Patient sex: M
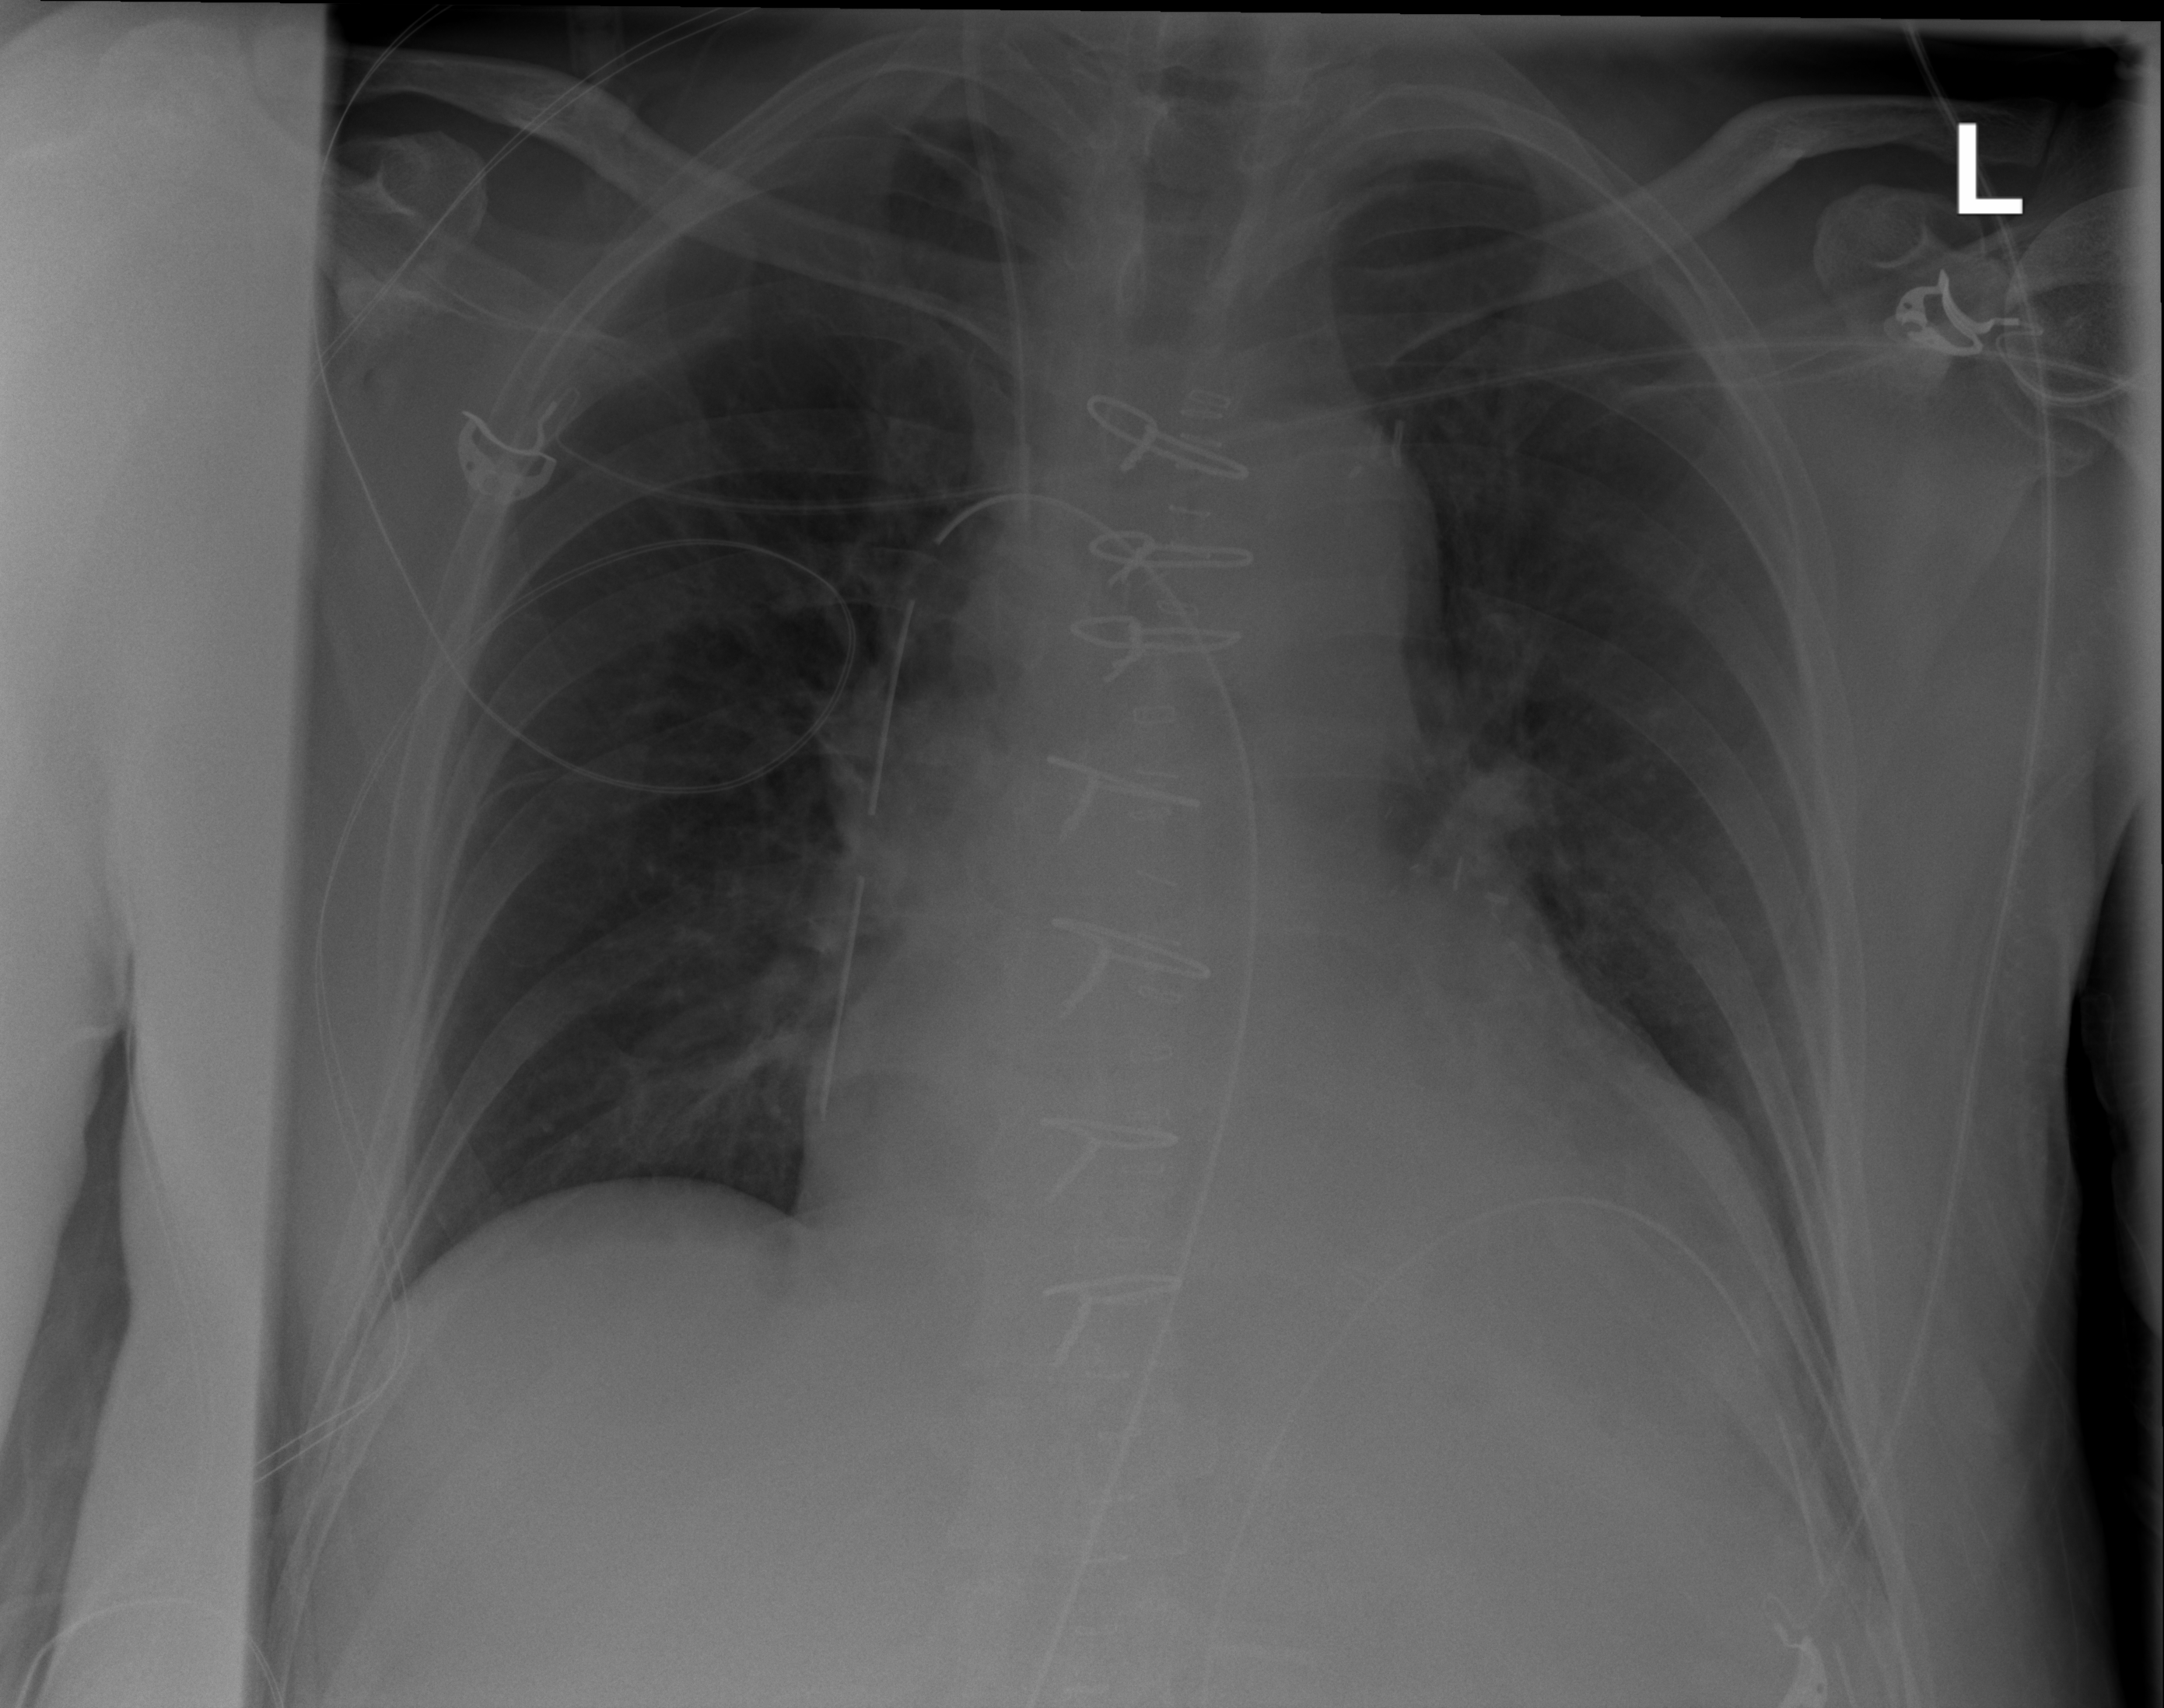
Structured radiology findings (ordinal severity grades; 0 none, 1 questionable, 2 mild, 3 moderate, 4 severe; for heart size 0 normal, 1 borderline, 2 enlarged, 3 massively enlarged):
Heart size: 2
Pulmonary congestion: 2
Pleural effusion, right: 0
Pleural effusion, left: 2
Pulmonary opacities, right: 0
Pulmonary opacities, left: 0
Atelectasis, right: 2
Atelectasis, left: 2